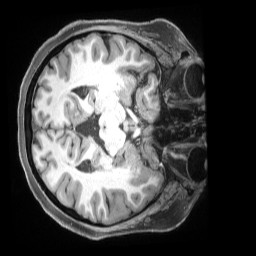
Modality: T1w
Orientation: axial
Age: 36
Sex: female
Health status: ill
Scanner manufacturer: siemens
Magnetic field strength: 3 T
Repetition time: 2.5 s
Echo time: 0.00181 s